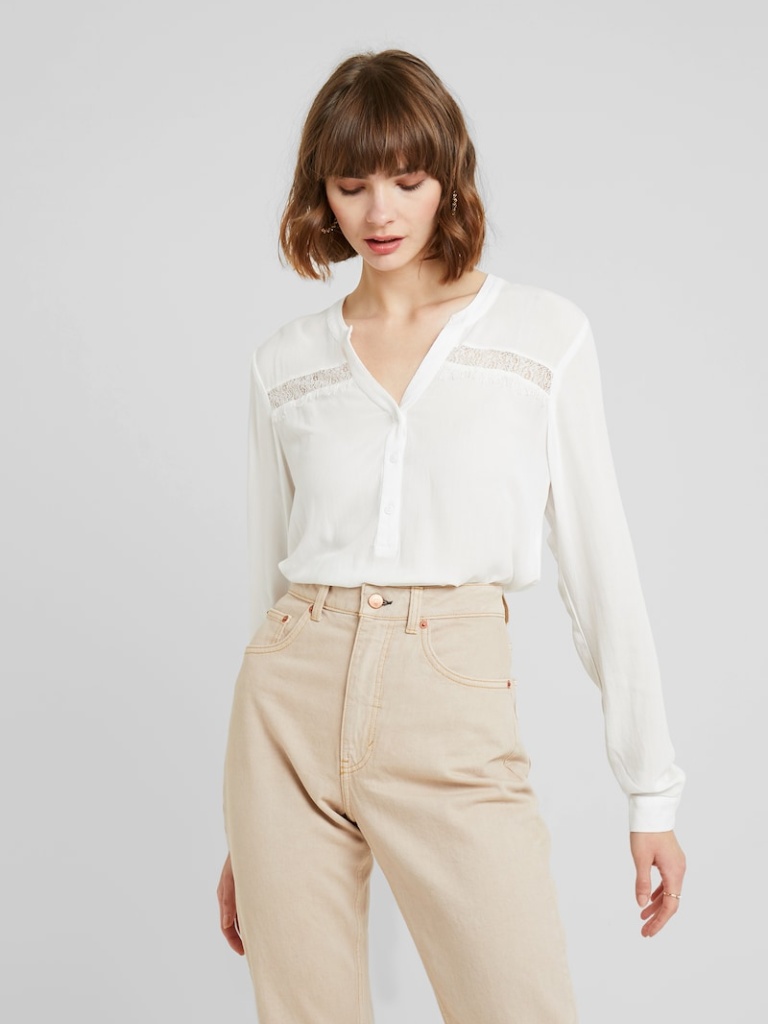
cotton relaxed a long-sleeved with the sleeves down hip length Fully Tucked in v-neck blouse